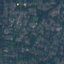
Label: Residential